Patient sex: F
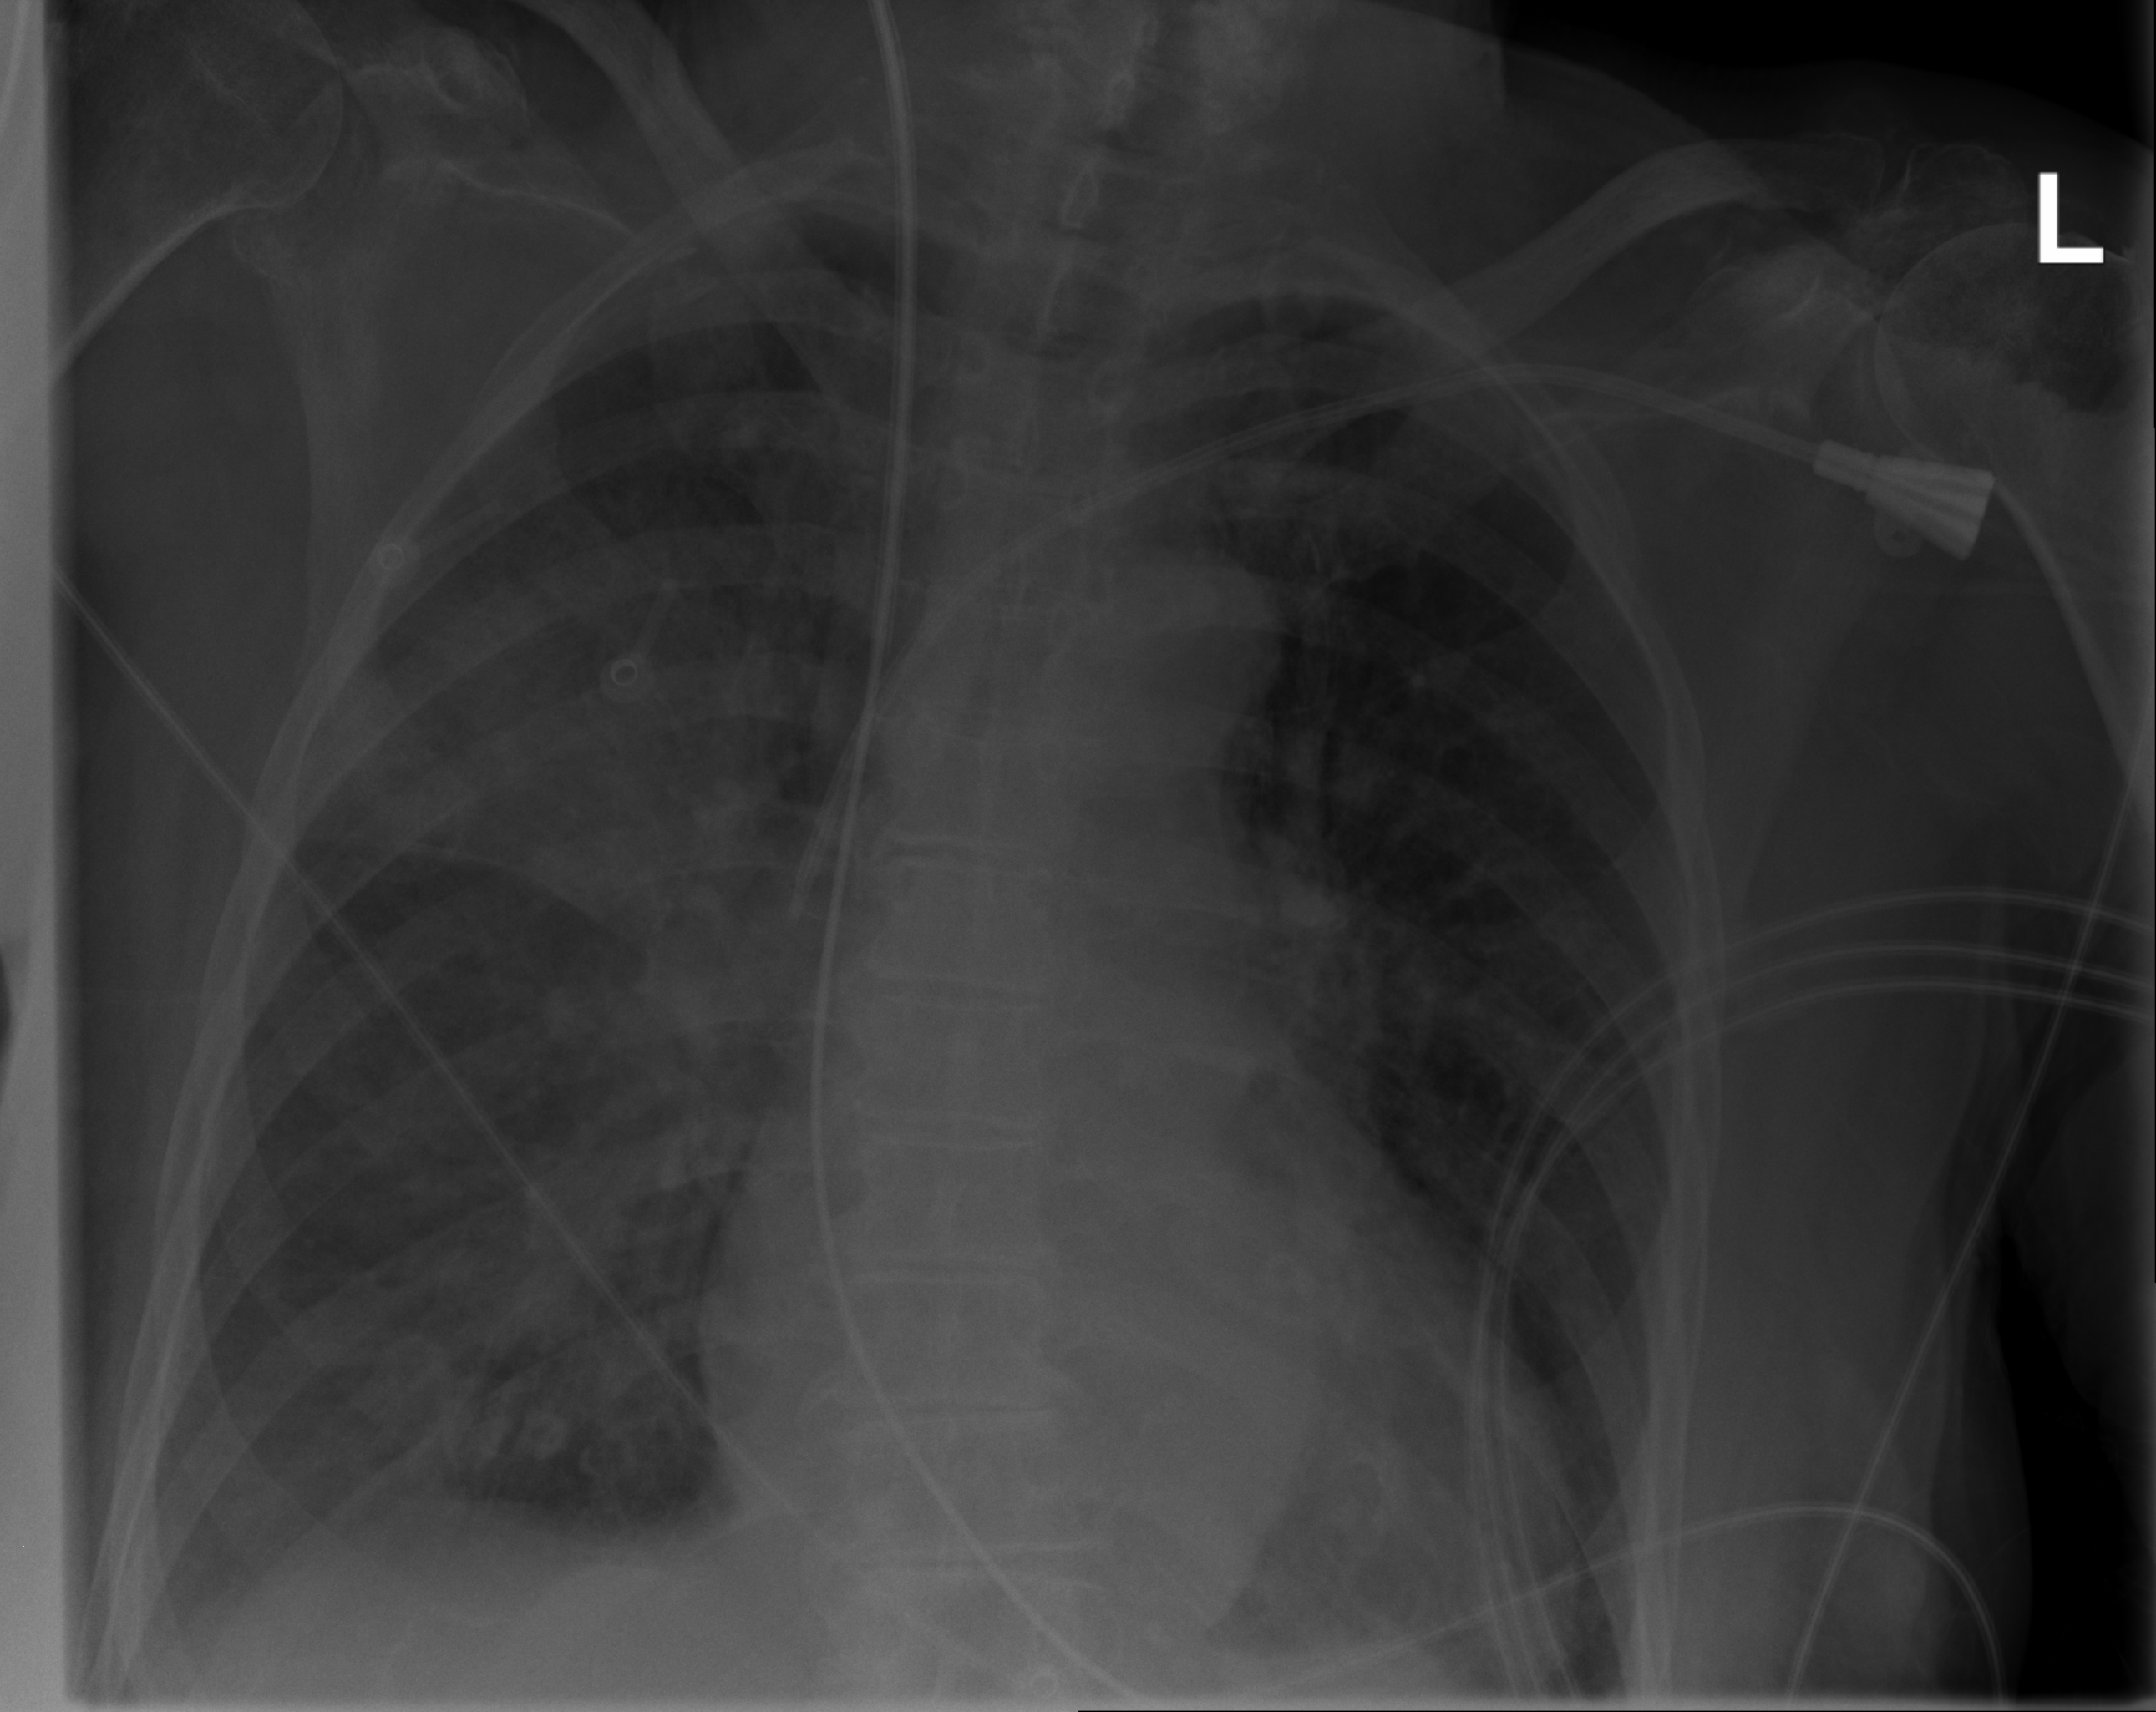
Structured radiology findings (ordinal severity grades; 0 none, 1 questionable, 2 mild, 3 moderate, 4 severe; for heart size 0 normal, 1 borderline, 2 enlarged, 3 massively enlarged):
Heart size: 0
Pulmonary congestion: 0
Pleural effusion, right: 2
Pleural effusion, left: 0
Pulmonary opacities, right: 2
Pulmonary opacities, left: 0
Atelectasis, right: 0
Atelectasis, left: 0